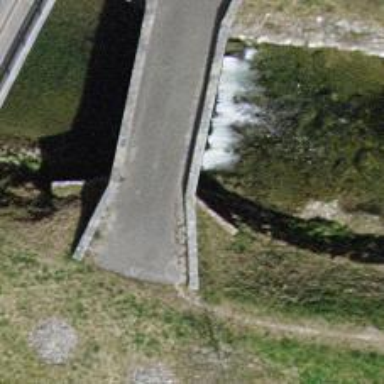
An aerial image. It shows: Bridge with wall barrier.